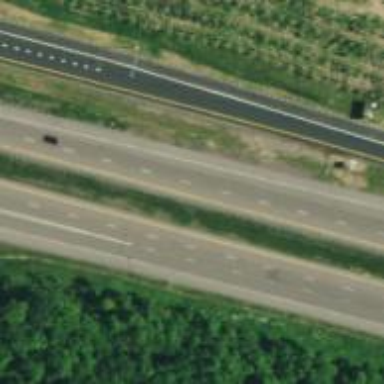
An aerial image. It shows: Motorway.